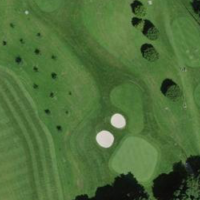
EUNIS habitat code: 53
Species observed at this site:
Salvia pratensis
Knautia arvensis